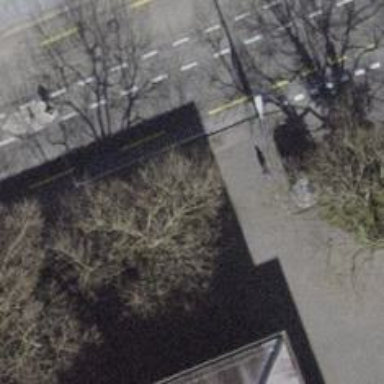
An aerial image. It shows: Tree-lined avenue.